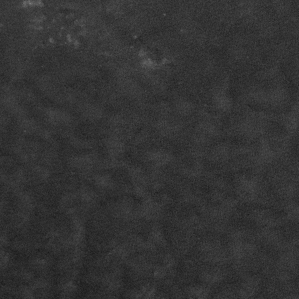
Label: frost